Field crop: maize
Growth stage: 2
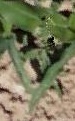
Species: maize